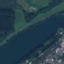
Land use / land cover class: River